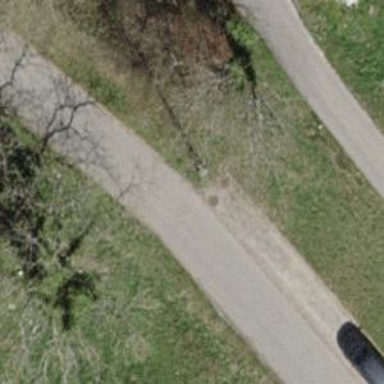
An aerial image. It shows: Unclassified road with asphalt surface.